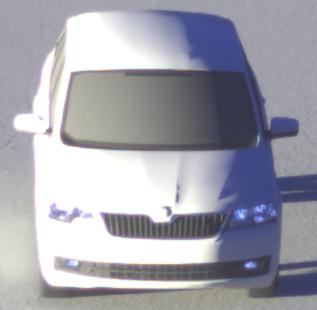
Make: Skoda
Model: Rapid Spaceback 1.2 TSI
Detailed model: Rapid Spaceback
Model produced from: 2013/10
Model produced until: 2015/04
Doors: 5
Color: white
Road condition: dry road
Daytime: sunrise or sunset
Contrast: high contrast